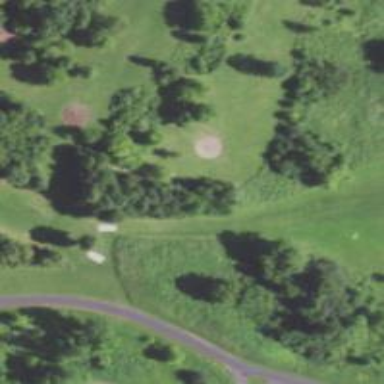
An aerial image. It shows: Disc golf hole.